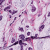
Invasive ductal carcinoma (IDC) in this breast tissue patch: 1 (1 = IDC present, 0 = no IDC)